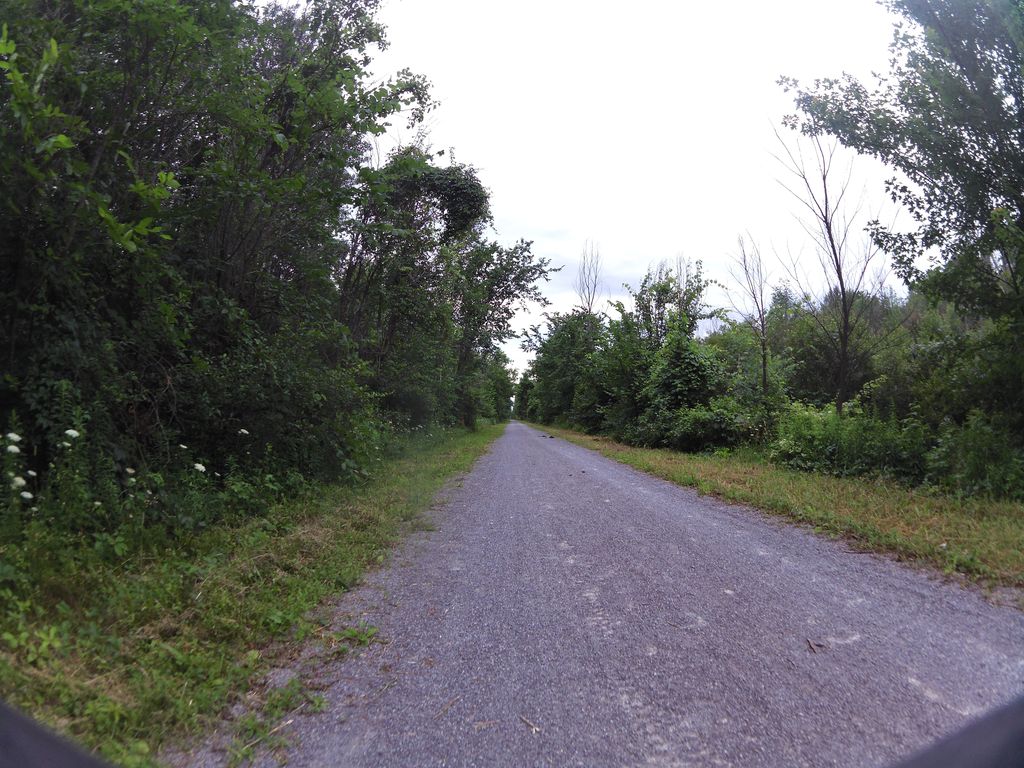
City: ottawa-gatineau